Question: I am trying to add two images of different sizes using bitwise operations in OpenCV using python. I want a particular point in Image1(an image of face of a person) to coincide with a particular point in Image2(image of a spectacle frame). The particular points are not the cornermost points of the images.I know the 2 mid points of the frame glasses and the pupil of the eyes. I want the frame mid points to coincide with the pupil points of the eyes in the face. The code which I am using adds the second image's leftmost corner point to the specific point of Image1 as in Line 10, whereas i want the mid point of left glass frame to be added.
The face image can be any random image and the spectacle image is as -

I am using the code:
'''
import cv2
import numpy as np
img_frame = cv2.imread('image1.jpg',1)
img_in = cv2.imread('face.jpg',1)
new_image = np.zeros(img_frame.shape,dtype=np.uint8)
i,j,k = img_frame.shape
for ii in range (1,i):
for jj in range (1,j):
pixel = img_frame[ii,jj]
img_in[339+ii,468+jj] = pixel
cv2.imwrite('pc2_with_frame_7.jpg',img_in)
cv2.imshow('win',img_in)
cv2.waitKey(0)
cv2.destroyWindow('win')
'''
Any kind of help would be appreciated.
Thank you.
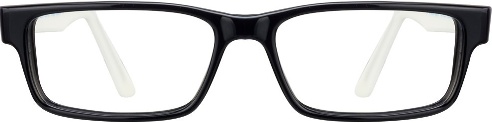
Answer: Ok, it seems nobody else much can help so I will offer what I can...
What you are trying to do is called alpha-compositing. You can read about it <URL> in the OpenCV documentation.
My tool of choice for this would be ImageMagick, which is free and has Perl, Python, C/C++ bindings as well as command-line tools. If I start with this photo (face.jpg):

and take your glasses.jpg file and convert it to a PNG with transparency, whcih looks like this:

I can run the following ImageMagick command at the Terminal
'''
composite glasses.png face.jpg out.jpg
'''
and I get this:

It seems that OpenCV has problems maybe with transparency, and a solution is presented <URL>. If you want to try the masking method suggested by @ypnos in that post, I have made you the necessary input files and you can download them from my website at:
<URL>
<URL>